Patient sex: M
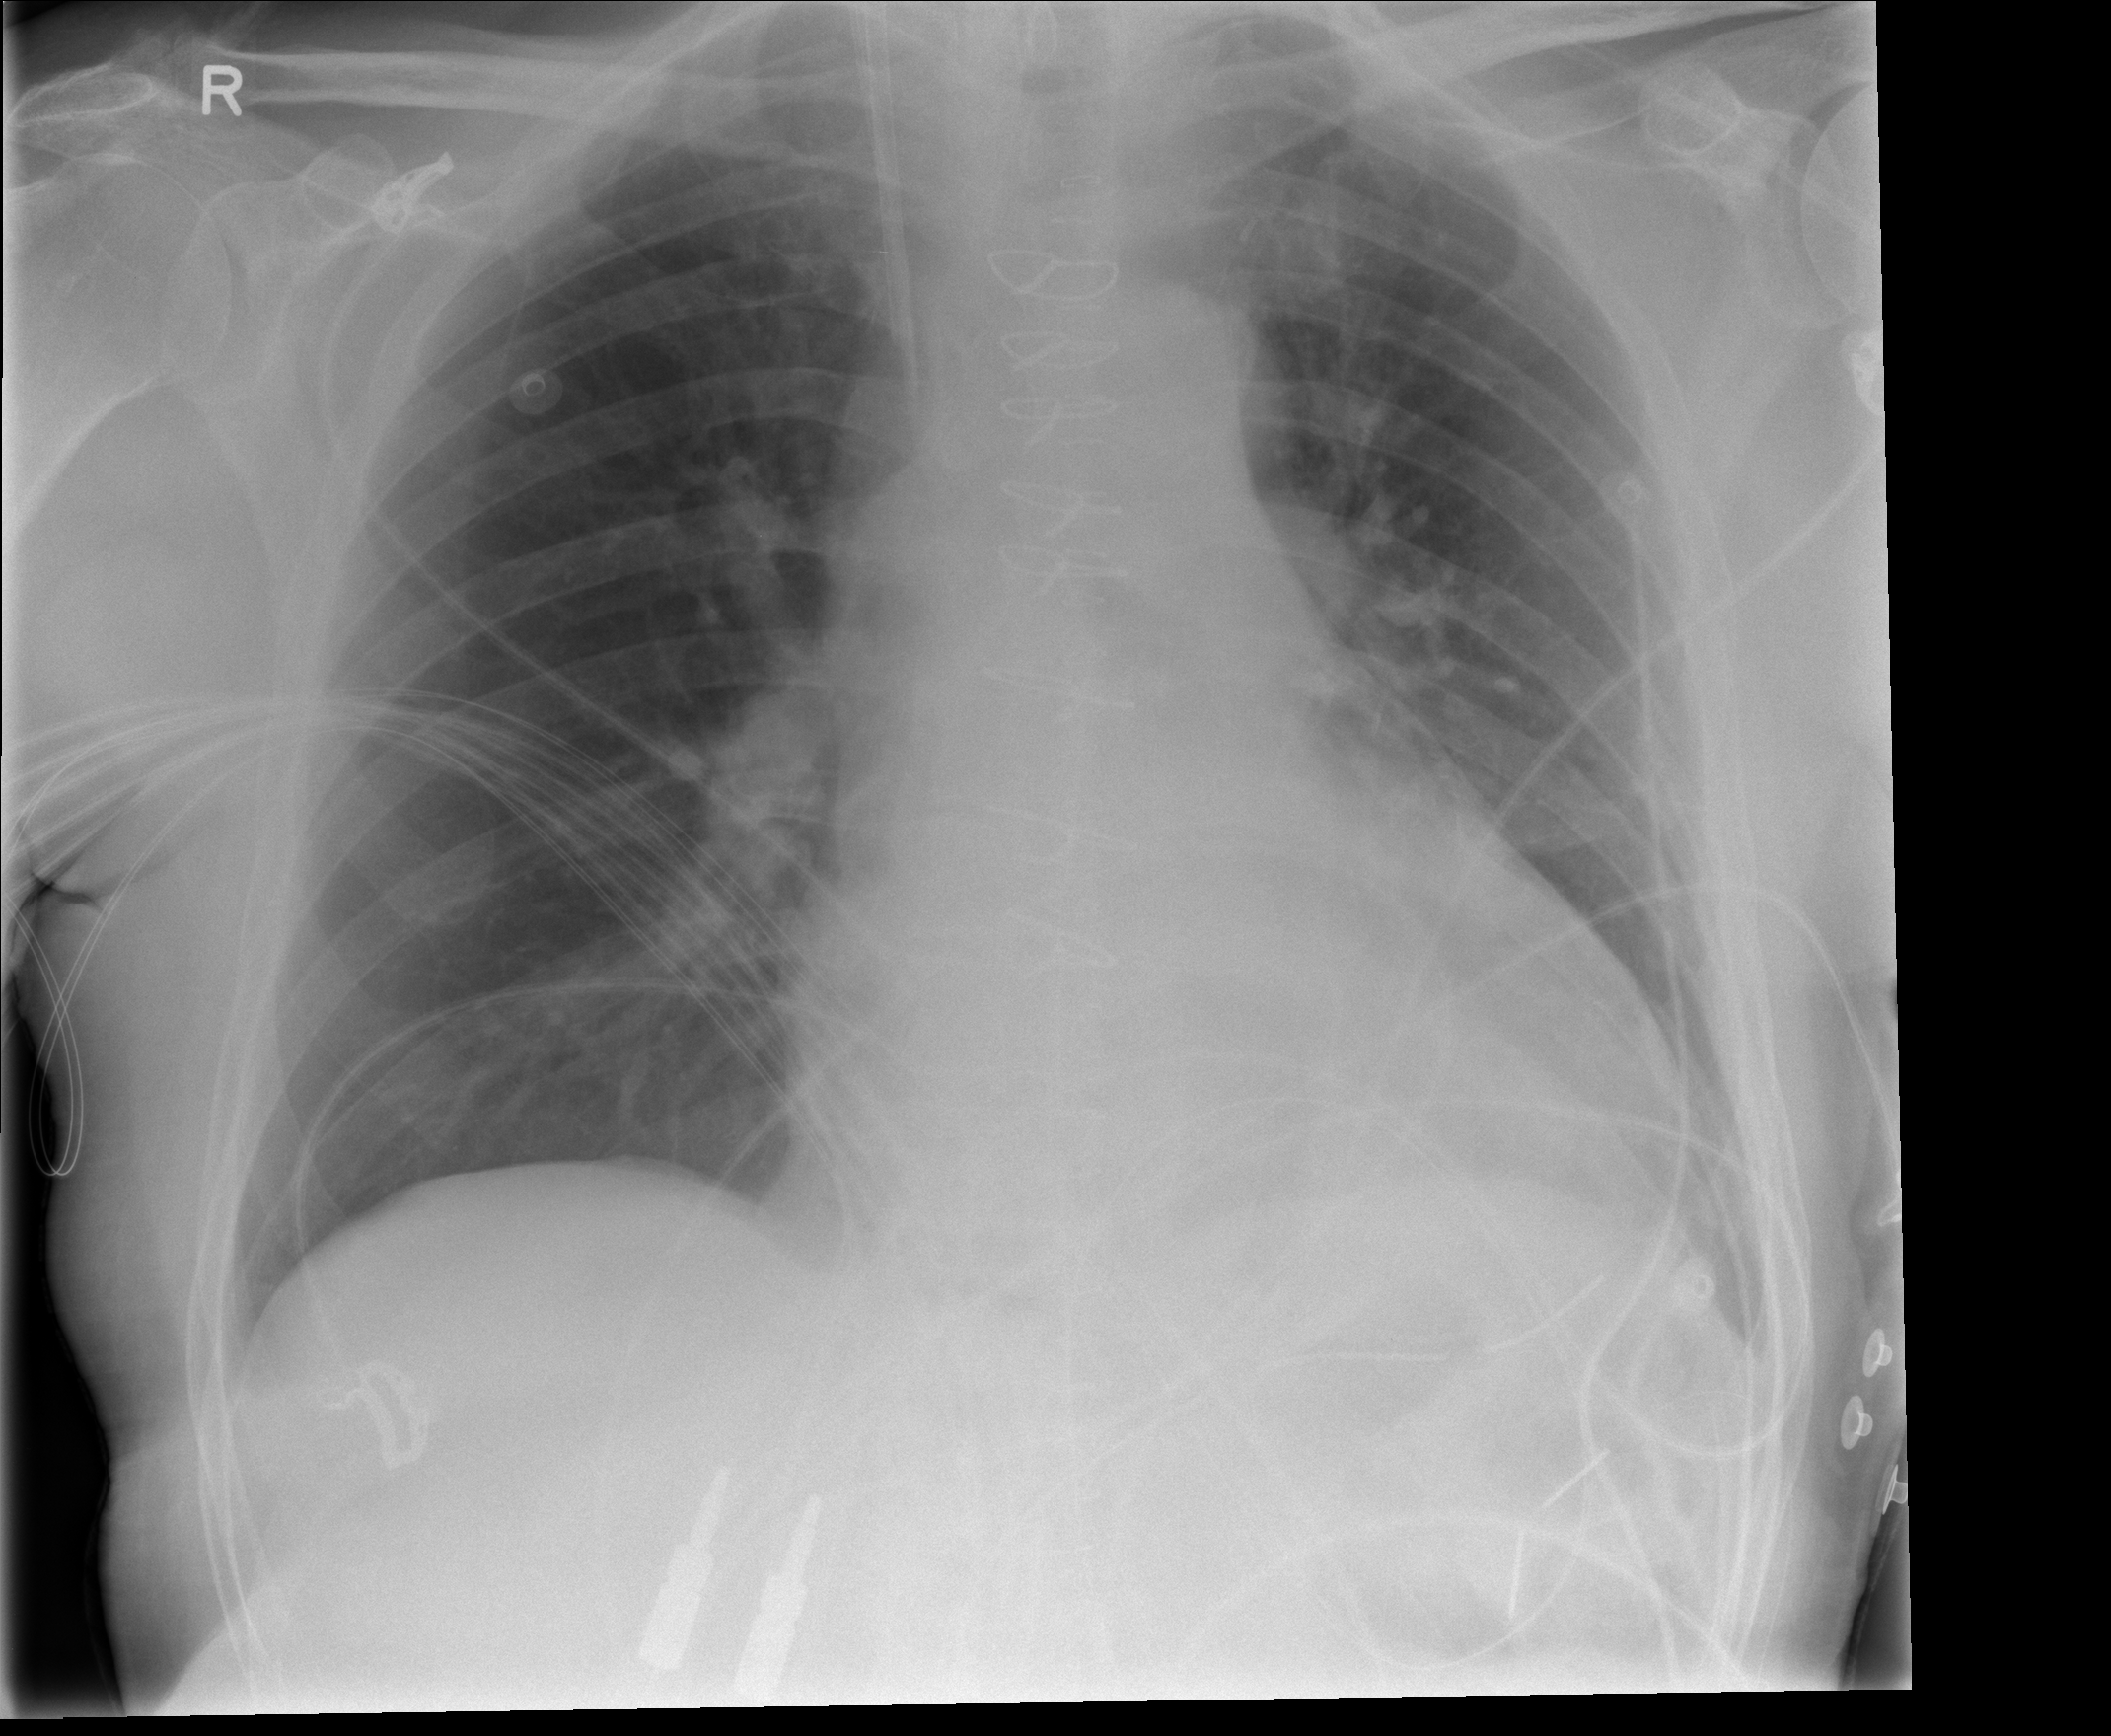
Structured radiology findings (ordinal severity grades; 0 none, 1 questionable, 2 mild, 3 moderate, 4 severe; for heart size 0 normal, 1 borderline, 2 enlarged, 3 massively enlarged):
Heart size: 2
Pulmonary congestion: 2
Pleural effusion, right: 0
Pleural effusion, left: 2
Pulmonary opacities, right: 0
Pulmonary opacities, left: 0
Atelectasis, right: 0
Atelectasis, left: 2